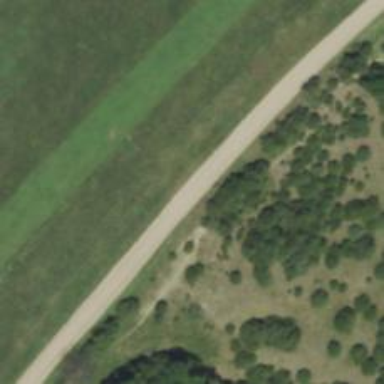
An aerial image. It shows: Tertiary road.